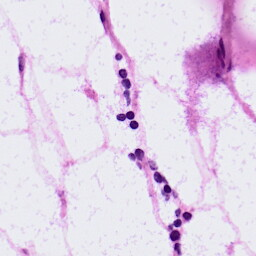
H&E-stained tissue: LymphNode